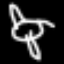
Label: airplane